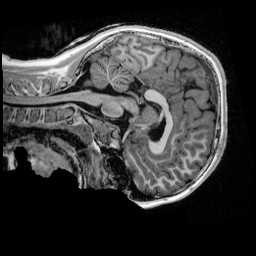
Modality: UNIT1_denoised
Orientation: sagittal
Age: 10
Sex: male
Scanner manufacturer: siemens
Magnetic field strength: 3 T
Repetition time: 4 s
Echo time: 0.00303 s